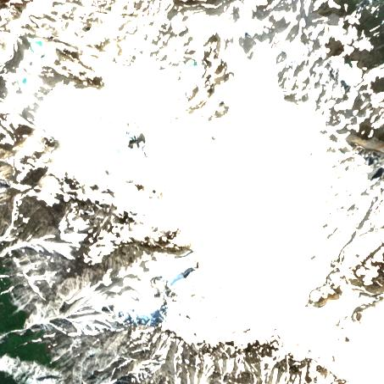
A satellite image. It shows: Stunning view of glacier.